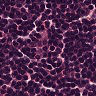
Metastatic tissue present: no